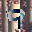
Label: 9